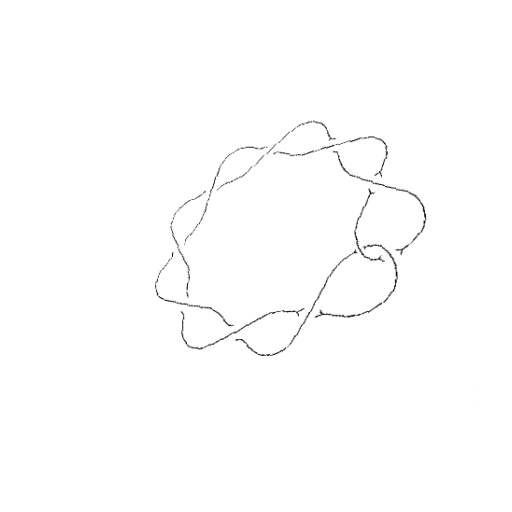
Crossing number: 10